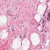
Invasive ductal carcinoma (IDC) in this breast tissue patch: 0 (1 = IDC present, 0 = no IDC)